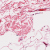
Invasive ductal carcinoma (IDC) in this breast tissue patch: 0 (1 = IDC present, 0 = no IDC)